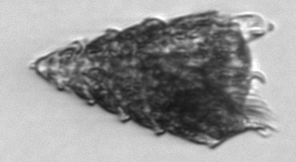
Label: Laboea_strobila